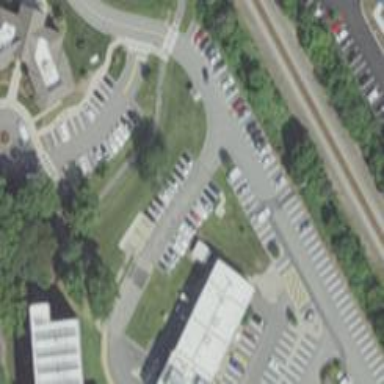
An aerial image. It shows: Parking space is available.